Question: I am designing a web page and I am wondering how I can add two stripes to the menu bar, above the logo, with a space between the two stripes.
I am trying to make the first stripe thicker than the second one.
I am using Divi + CSS for this.
I have attached a picture to show how I am trying to make the menu bar look.

Thanks
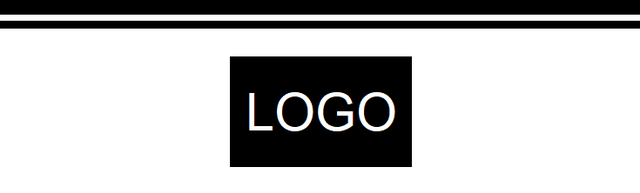
Answer: '''
header{border-top:10px solid grey; position:relative;}
header:after{content:''; position:absolute; left:0; top:15px; width:100%; height:5px; background:grey;}
'''
I hope you are looking for something like this.